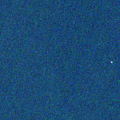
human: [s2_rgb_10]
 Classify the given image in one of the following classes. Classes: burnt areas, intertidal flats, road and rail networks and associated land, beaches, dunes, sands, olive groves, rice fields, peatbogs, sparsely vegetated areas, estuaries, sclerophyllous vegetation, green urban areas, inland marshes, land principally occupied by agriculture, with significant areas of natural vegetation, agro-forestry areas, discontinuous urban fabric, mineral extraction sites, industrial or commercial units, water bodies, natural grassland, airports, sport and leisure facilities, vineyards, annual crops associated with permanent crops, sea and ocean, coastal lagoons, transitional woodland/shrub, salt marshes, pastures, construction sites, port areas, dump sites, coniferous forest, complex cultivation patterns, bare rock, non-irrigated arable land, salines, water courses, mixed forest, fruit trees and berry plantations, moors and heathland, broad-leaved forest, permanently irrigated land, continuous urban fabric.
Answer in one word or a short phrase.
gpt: sea and ocean